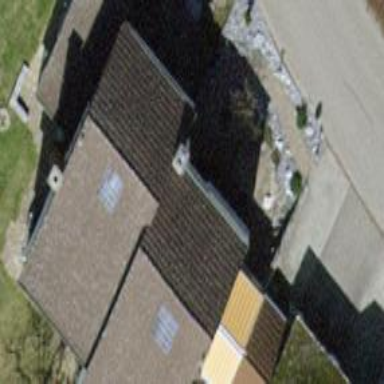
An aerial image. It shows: Semi-detached house with gabled roof.